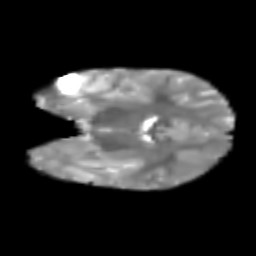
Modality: T2w
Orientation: coronal
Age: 7
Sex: female
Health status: healthy